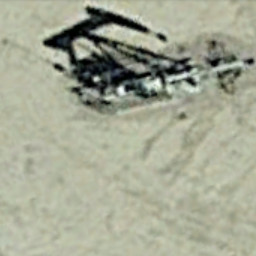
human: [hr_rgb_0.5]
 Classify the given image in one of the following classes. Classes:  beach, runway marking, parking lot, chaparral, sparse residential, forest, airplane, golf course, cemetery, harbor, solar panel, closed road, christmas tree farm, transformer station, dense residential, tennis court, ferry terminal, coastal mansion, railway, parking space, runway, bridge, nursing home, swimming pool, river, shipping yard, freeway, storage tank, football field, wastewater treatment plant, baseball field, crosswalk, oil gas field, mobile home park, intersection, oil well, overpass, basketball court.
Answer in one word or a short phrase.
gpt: oil well